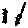
Label: zigzag